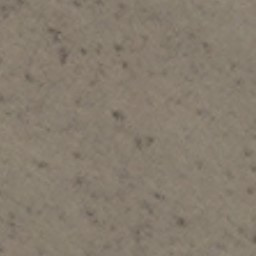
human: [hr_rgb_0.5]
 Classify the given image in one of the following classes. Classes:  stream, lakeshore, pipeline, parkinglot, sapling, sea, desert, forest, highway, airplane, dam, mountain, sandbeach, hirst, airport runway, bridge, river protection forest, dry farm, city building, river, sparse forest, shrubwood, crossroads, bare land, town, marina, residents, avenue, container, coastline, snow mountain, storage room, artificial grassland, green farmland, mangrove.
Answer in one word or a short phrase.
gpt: bare land